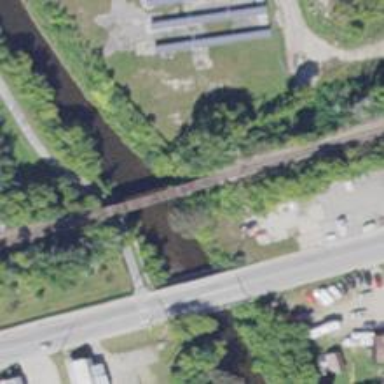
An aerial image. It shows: Railway bridge.